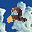
Label: 2